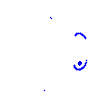
Particle: pion